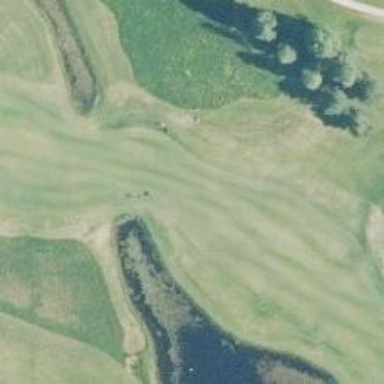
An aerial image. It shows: Golf hole.